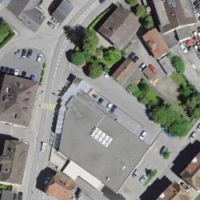
EUNIS habitat code: 54
Species observed at this site:
Cymbalaria muralis